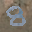
Label: 8